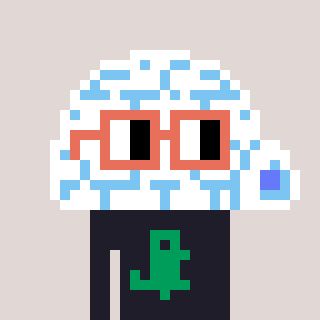
a pixel art character with square orange glasses, a igloo-shaped head and a grayscale-colored body on a warm background